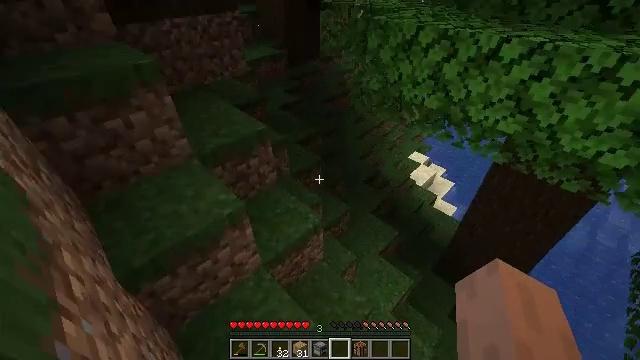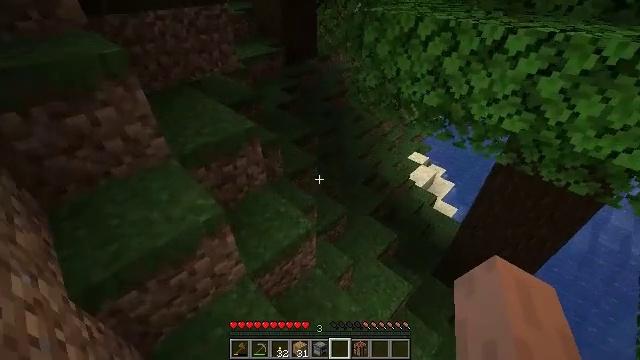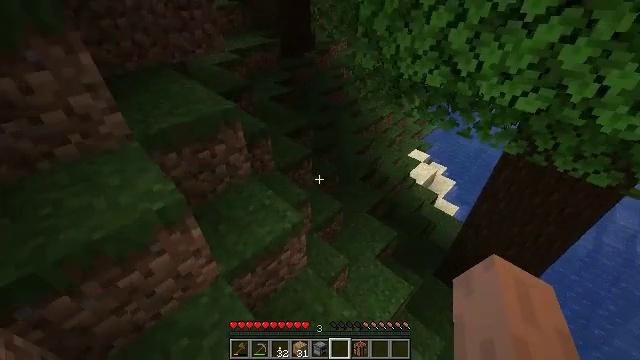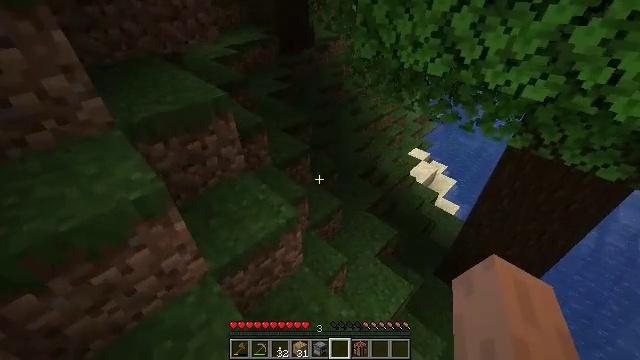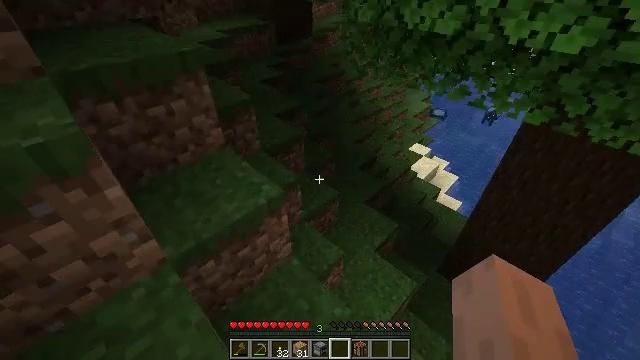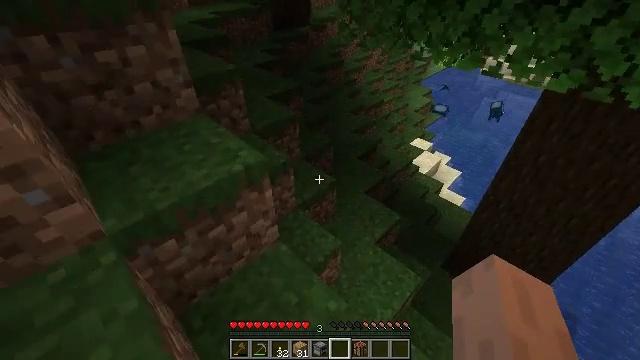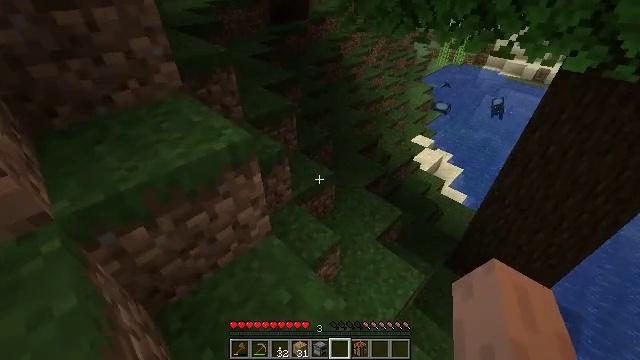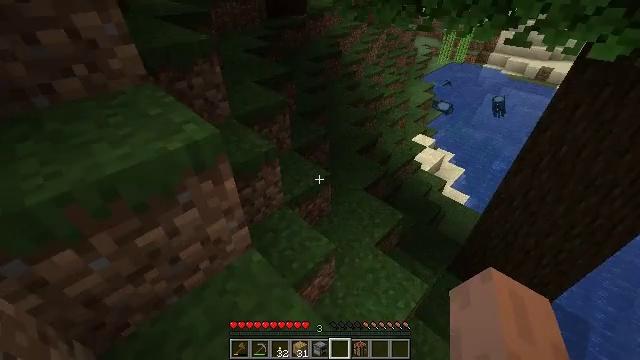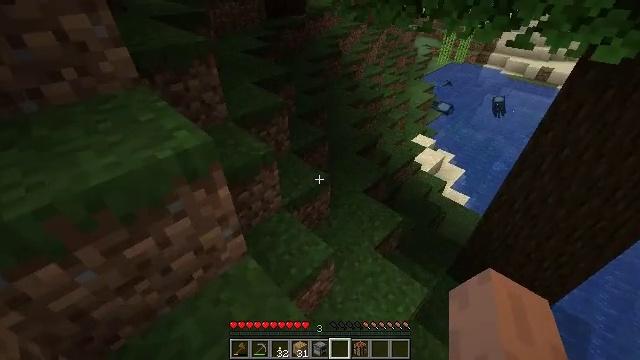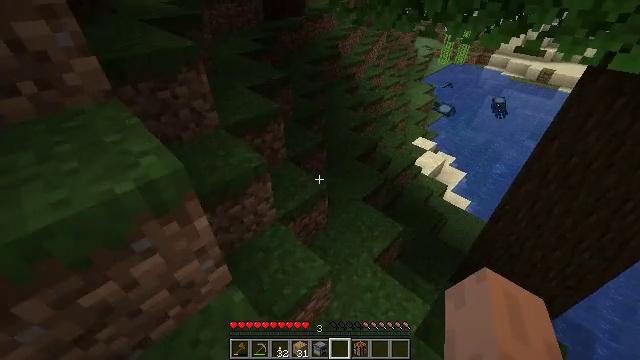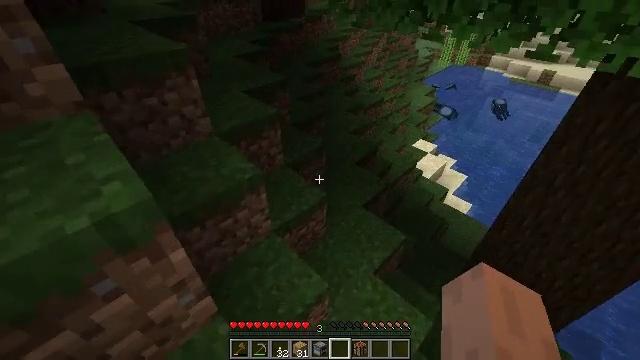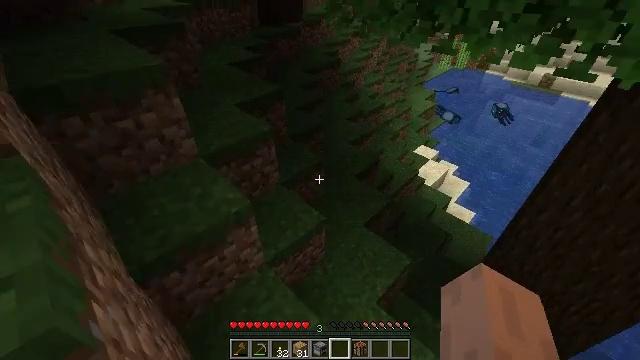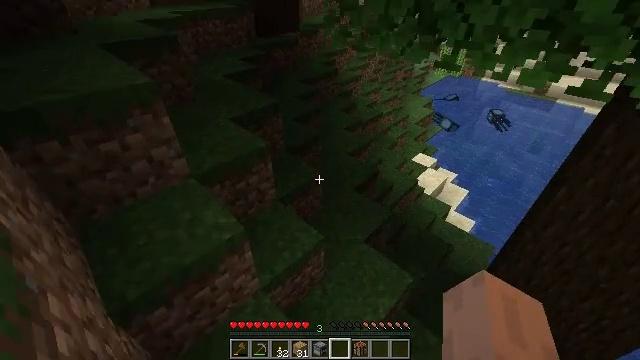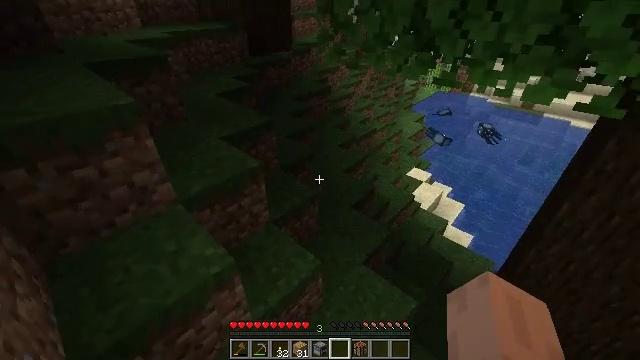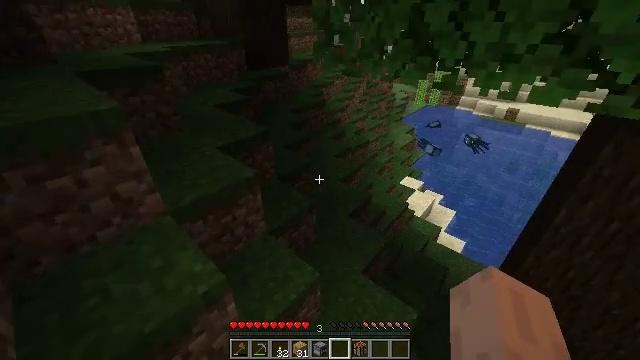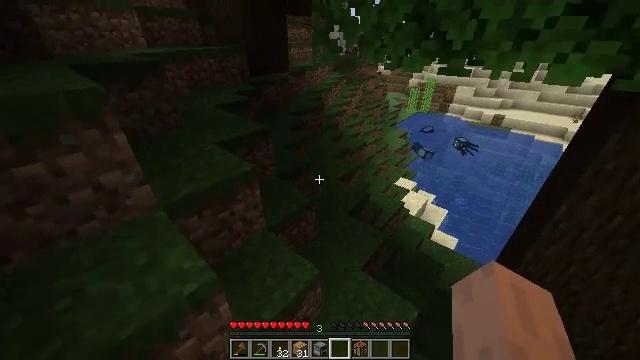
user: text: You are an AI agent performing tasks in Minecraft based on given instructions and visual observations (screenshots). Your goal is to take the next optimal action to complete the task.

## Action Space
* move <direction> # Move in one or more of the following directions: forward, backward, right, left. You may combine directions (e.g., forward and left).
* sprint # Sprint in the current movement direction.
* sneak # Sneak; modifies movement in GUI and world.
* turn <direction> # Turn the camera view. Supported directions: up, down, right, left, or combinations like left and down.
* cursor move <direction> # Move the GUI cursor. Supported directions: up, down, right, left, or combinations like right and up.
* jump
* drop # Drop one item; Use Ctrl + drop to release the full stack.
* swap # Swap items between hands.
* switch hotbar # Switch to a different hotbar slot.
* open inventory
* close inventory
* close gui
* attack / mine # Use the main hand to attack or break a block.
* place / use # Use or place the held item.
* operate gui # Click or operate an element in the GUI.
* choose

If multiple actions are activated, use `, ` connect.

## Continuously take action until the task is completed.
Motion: motion action
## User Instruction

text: Break the red mushroom block.
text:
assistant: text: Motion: move forward and move right
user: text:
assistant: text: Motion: move forward and move right
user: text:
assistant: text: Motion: move forward and move right
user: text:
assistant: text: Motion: move forward
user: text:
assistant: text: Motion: move forward
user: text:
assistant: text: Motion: move forward
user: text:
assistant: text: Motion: move forward
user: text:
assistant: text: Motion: move forward
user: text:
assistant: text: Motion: move forward
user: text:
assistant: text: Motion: move forward
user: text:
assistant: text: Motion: move forward
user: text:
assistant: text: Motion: move forward, turn up
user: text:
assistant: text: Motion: move forward, sprint, turn right and up
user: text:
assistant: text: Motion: move forward, sprint, turn right and up
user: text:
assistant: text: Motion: move forward, sprint
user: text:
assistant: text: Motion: move forward, sprint
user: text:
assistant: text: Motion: move forward, sprint
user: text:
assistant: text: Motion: move forward, sprint
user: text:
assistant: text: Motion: move forward, sprint
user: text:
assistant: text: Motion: move forward, sprint, turn right and up
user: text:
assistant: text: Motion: move forward, sprint
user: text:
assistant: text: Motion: move forward, sprint
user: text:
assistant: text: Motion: move forward, sprint
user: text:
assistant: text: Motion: move forward, sprint
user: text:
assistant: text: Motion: move forward, sprint
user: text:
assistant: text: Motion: move forward, sprint, turn left
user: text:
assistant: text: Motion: move forward, sprint
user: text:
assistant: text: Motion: move forward, sprint
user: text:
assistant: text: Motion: move forward, sprint, jump
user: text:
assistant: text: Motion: move forward, sprint, jump